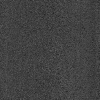
Atmospheric dust classification: dusty